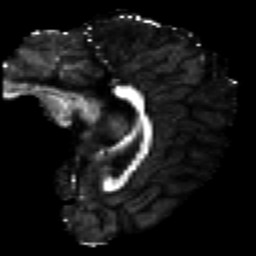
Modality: FA
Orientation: sagittal
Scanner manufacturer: ge
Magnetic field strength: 3 T
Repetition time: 7.98 s
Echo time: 0.0701 s